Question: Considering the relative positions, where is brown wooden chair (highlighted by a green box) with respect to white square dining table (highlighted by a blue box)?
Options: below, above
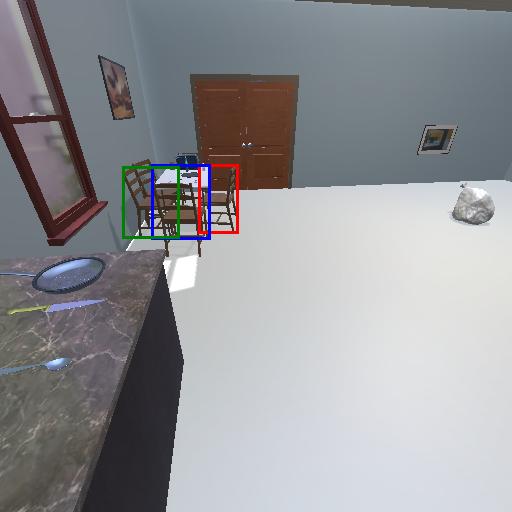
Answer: below